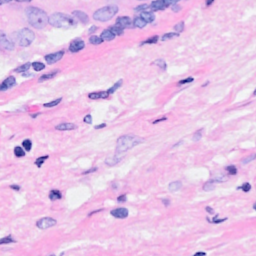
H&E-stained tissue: Breast